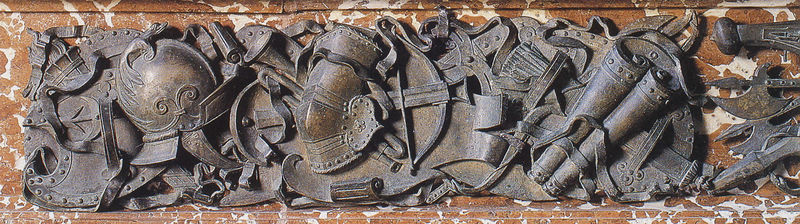
Titel: Kenotaph von Maximilian I: Relief Nr. 1 am Sockel
Künstler: Alexander Colin
Institution: Innsbruck, Hofkirche
Schlagwörter: braun, marmor, schwarz, relief, bogen, wehr, krieg, metall, schild, schwert, waffen, waffe, helm, rüstung, rolle, fries, harnisch, axt, hellebarde, armbrust, speer, köcher, pfeil, ader, schutz, mamor, abwehr, freis, milität, niete, streitaxt, armschienen